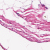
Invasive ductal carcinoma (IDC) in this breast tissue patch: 0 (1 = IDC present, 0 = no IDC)